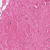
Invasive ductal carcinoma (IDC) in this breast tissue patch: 0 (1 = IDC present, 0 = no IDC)